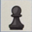
Piece: bP